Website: walmart
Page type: address-validator
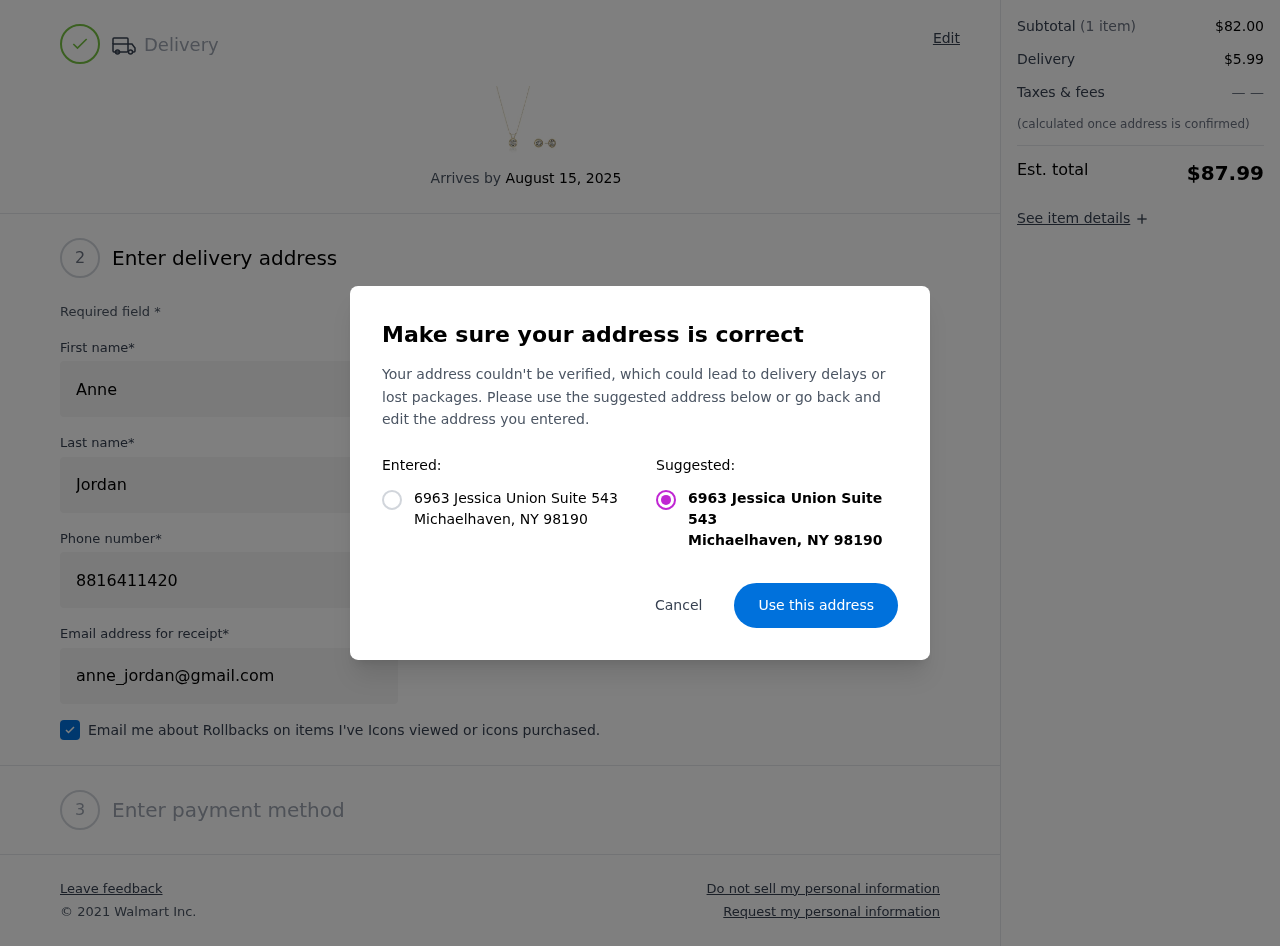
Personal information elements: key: PII_CITY
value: Michaelhaven
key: PII_POSTCODE
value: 98190
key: PII_STATE_ABBR
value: NY
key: PII_STREET
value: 6963 Jessica Union Suite 543
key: PII_FIRSTNAME
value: Anne
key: PII_LASTNAME
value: Jordan
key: PII_STREET2
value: Suite 027
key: PII_PHONE
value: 8816411420
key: PII_EMAIL
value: anne_jordan@gmail.com
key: PII_POSTCODE_FULL
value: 98190
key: PII_POSTCODE_NUMERIC
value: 98190
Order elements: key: ORDER_DELIVERY_DATE
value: August 15, 2025
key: ORDER_SUBTOTAL
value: $82.00
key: ORDER_SHIPPING_COST
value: $5.99
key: ORDER_TOTAL
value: $87.99